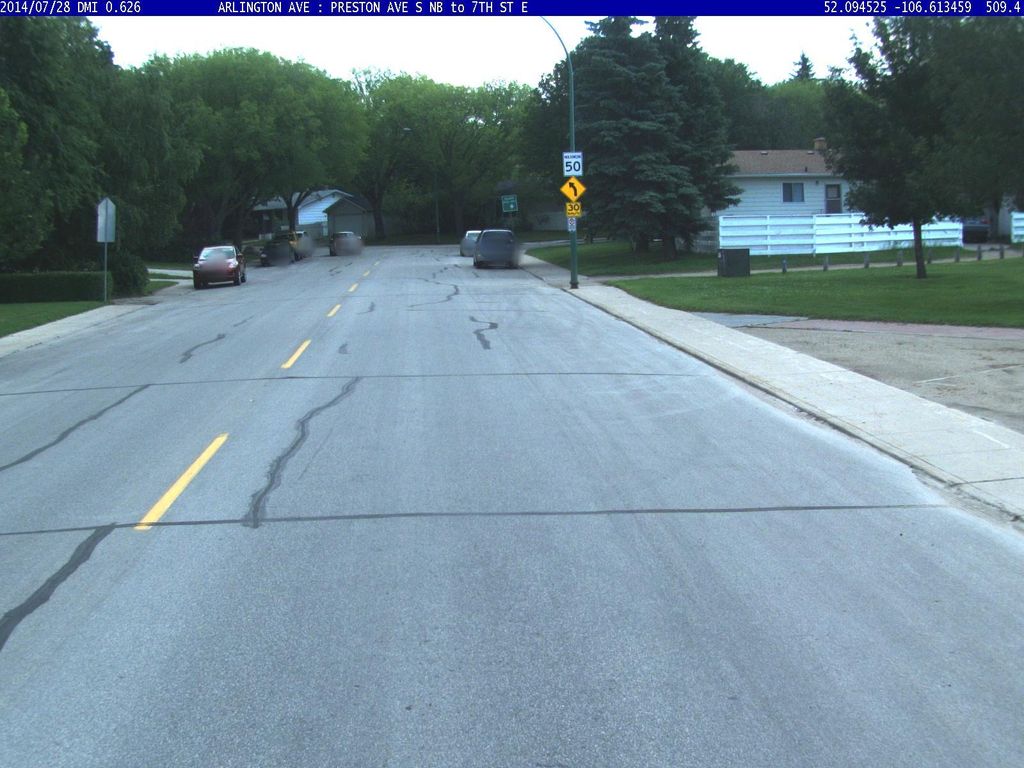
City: saskatoon